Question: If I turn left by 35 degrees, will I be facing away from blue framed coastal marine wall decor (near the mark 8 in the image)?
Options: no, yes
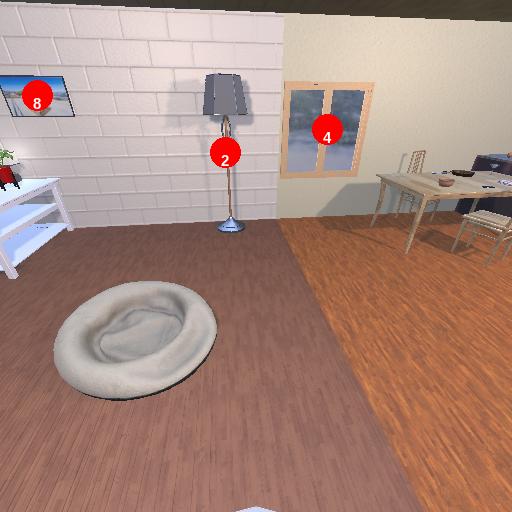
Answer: no